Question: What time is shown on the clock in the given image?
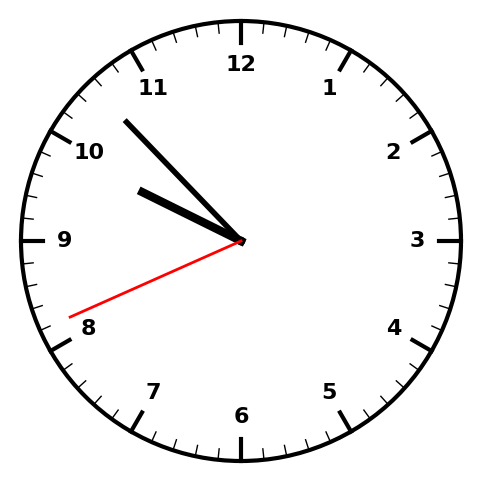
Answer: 09:52:41